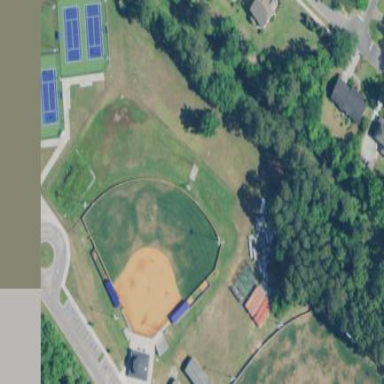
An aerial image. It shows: Baseball pitch for leisure and sports activities.